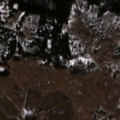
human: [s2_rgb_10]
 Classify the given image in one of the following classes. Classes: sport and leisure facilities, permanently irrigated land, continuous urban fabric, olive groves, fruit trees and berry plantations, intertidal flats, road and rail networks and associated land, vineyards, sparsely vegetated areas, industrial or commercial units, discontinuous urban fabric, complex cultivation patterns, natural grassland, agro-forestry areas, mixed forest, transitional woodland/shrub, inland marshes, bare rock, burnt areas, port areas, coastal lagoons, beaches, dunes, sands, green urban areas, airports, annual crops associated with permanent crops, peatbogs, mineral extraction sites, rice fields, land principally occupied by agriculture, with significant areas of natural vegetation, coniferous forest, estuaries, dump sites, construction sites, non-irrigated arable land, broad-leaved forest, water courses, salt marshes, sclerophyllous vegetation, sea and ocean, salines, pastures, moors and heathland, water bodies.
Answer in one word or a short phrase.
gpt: non-irrigated arable land, pastures, complex cultivation patterns, land principally occupied by agriculture, with significant areas of natural vegetation, mixed forest, transitional woodland/shrub